Question: I am trying to plot two different data columns of a frame ("n" and "m") for each data set as two differently colored bars next to each other.
'''
def graphPlot(data, size=None):
pos = arange(len(data))+.5 # the bar centers on the y axis
figure(figsize=size)
xscale("log")
barh(pos, data["n"], align='center', height=0.25, color="darkgrey")
barh(pos - 0.25, data["m"], align='center', height=0.25, color="lightblue")
yticks(pos, data["graph"])
xlabel("")
grid(True)
'''
But it turns out like this:

Why are the bars not properly drawn? Are my position values wrong?
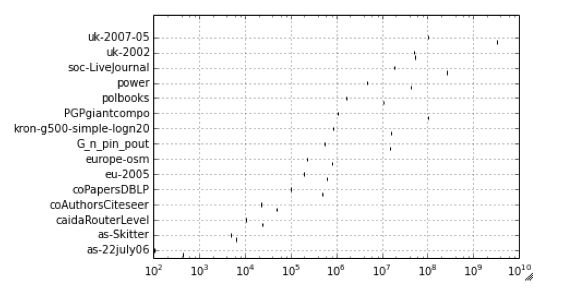
Answer: It's your 'xscale("log")' call causing the problems. You need the plots to be scaled so instead pass 'log=True' to the 'barh' calls:
'''
def graphPlot(data, size=None):
pos = arange(len(data))+.5 # the bar centers on the y axis
figure(figsize=size)
#xscale("log")
barh(pos, data["n"], align='center', height=0.25, color="darkgrey", log=True)
barh(pos - 0.25, data["m"], align='center', height=0.25, color="lightblue", log=True)
yticks(pos, data["graph"])
xlabel("")
grid(True)
'''
An alternative is to use a <URL>'.